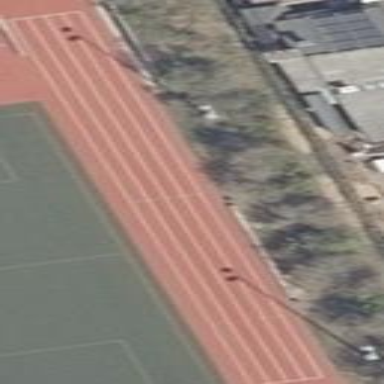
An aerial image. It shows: Track in leisure land.